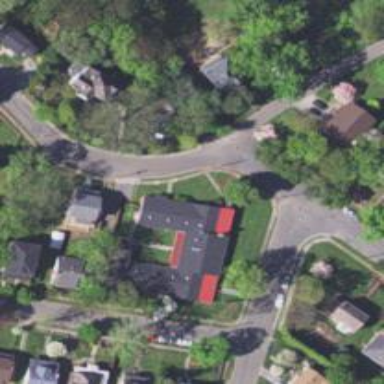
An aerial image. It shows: Nursing home within residential area.